Field crop: maize
Growth stage: 1
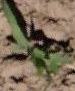
Species: maize